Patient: sex F, age 26
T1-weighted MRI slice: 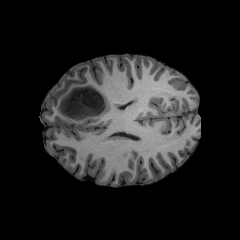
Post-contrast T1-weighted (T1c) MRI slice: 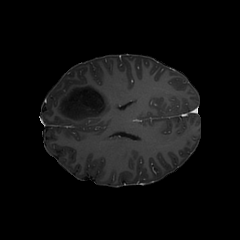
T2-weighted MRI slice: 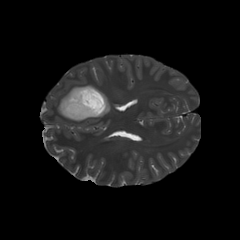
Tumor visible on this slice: yes
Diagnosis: Astrocytoma, IDH-mutant
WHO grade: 3